Question: Windows Azure shared websites offer 512MB per Hour memory usage. However they offer little to no explanation as to how that number is calculated.
Is this the sum of all memory an application used during an hour? Or is it a peak amount of memory used at some point during the hour?

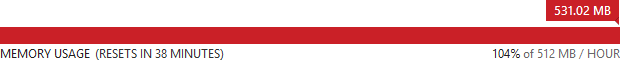
Answer: Windows Azure Websites uses a forest model where all the websites run in their own limited capacity region also called as AppDomain which is an isolation boundary within a IIS host (w3wp) process. AppDomains are designed to isolate and provide security around managed code that is executing within their host. Based on Windows Azure Websites type the AppDomain capacity is decided and the website application is limited to within those limits.
So the value you see with your memory usage gauge is the memory used by specific websites in that particular hour at the given time when the check was made. These checks are made once every hour and the value you see is the value at that given time. If shared websites is using over memory quota when check was made, the site is suspended for one hour, until the next enforcement period.